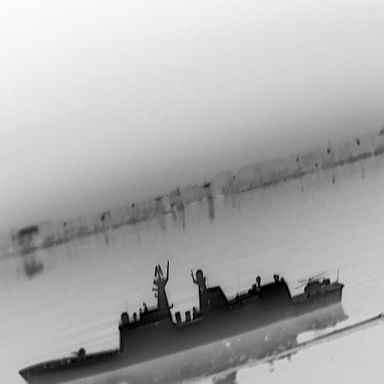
There is a warship in the infrared image.